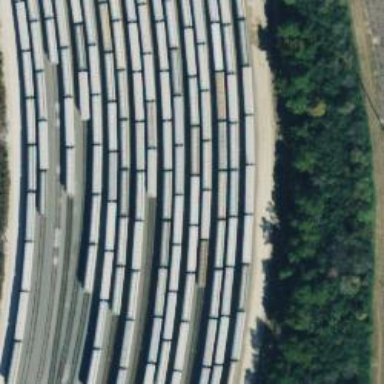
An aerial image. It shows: Railway siding with rails.